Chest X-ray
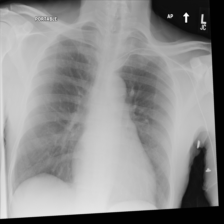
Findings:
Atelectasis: negative
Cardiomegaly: negative
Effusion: negative
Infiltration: negative
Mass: negative
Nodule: negative
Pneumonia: negative
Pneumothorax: negative
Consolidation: negative
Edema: negative
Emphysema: negative
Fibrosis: negative
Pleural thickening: negative
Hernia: negative